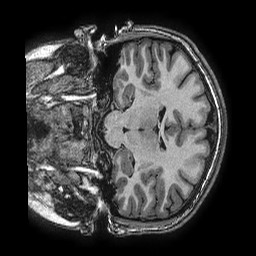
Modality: T1w
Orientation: coronal
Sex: female
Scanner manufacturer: ge
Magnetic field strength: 3 T
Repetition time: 0.0077 s
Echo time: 0.003436 s